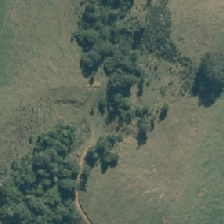
Land cover: indigenous_forest